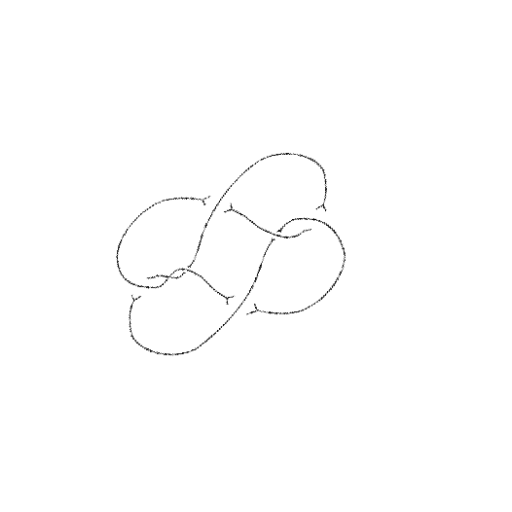
Crossing number: 7